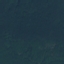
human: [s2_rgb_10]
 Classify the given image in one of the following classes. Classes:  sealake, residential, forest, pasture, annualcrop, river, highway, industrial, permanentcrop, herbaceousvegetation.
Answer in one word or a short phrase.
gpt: Forest